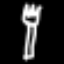
Label: fork